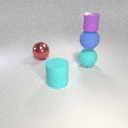
small purple rubber cylinder above large cyan rubber sphere